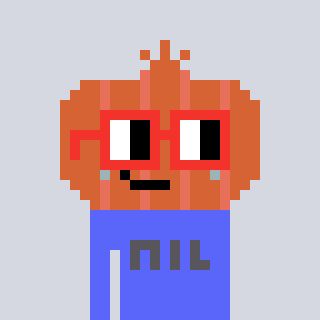
a pixel art character with square red glasses, a onion-shaped head and a purple-colored body on a cool background